Question: I am using RSSA package in R and I need to access the eigenvalues.
using the following code I can plot the components. However, I need to access all eigenvalues as numbers.
'''
require(Rssa)
t=ssa(co2)
plot(t)
'''

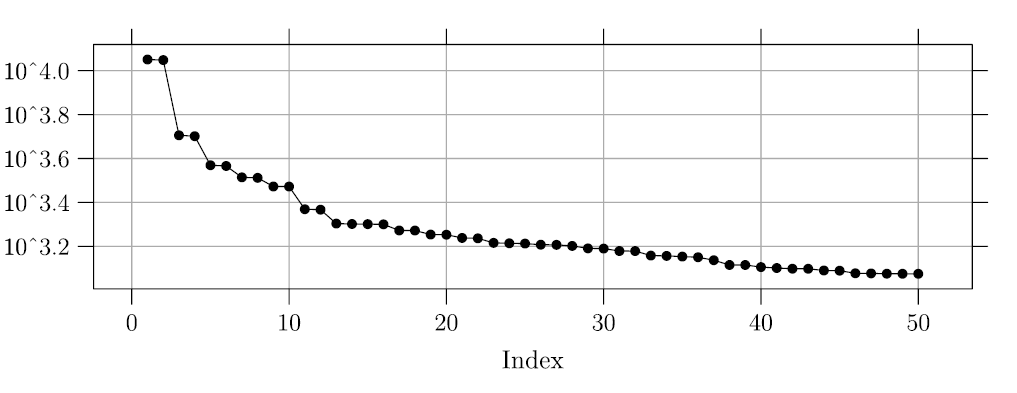
Answer: I know almost nothing about this package. I'm taking from context that you want the values that are plotted on the y-axis of that graphic. Lacking a reproducible example, I turn to the '?ssa' help page and use the first example:
'''
> s <- ssa(co2)
>
> plot(s)
'''
So that looks like your plot: Then I look at the code
'''
> getAnywhere(plot.ssa)
A single object matching 'plot.ssa' was found
It was found in the following places
registered S3 method for plot from namespace Rssa
namespace:Rssa
with value
function (x, type = c("values", "vectors", "paired", "series",
"wcor"), ..., vectors = c("eigen", "factor"), plot.contrib = TRUE,
numvalues = nsigma(x), numvectors = min(nsigma(x), 10), idx = 1:numvectors,
idy, groups)
{
type <- match.arg(type)
vectors <- match.arg(vectors)
if (identical(type, "values")) {
.plot.ssa.values(x, ..., numvalues = numvalues)
}
else if (identical(type, "vectors")) {
.plot.ssa.vectors(x, ..., what = vectors, plot.contrib = plot.contrib,
idx = idx)
}
else if (identical(type, "paired")) {
if (missing(idy))
idy <- idx + 1
.plot.ssa.paired(x, ..., what = vectors, plot.contrib = plot.contrib,
idx = idx, idy = idy)
}
else if (identical(type, "series")) {
if (missing(groups))
groups <- as.list(1:min(nsigma(x), nu(x)))
.plot.ssa.series(x, ..., groups = groups)
}
else if (identical(type, "wcor")) {
if (missing(groups))
groups <- as.list(1:min(nsigma(x), nu(x)))
plot(wcor(x, groups = groups), ...)
}
else {
stop("Unsupported type of SSA plot!")
}
}
<environment: namespace:Rssa>
'''
So then I look at the function called when the default arguments are used:
'''
> getAnywhere(.plot.ssa.values)
A single object matching '.plot.ssa.values' was found
It was found in the following places
namespace:Rssa
with value
function (x, ..., numvalues, plot.type = "b")
{
dots <- list(...)
d <- data.frame(A = 1:numvalues, B = x$sigma[1:numvalues])
dots <- .defaults(dots, type = plot.type, xlab = "Index",
ylab = "norms", main = "Component norms", grid = TRUE,
scales = list(y = list(log = TRUE)), par.settings = list(plot.symbol = list(pch = 20)))
do.call("xyplot", c(list(x = B ~ A, data = d, ssaobj = x),
dots))
}
<environment: namespace:Rssa>
'''
So the answer appears to be:
'''
s$sigma
[1] <PHONE> 329.031810 327.198387 184.659743 88.695271 88.191805
[7] 52.380502 40.527875 31.329930 29.409384 27.157698 22.334446
[13] 17.237926 14.175096 14.111402 12.976716 12.943775 12.216524
[19] 11.830642 11.614243 11.226010 10.457529 10.435998 9.774000
[25] 9.710220 9.046872 8.995923 8.928725 8.809155 8.548962
[31] 8.358872 7.699094 7.266915 7.243014 7.164837 6.203210
[37] 6.085105 6.064150 6.035110 6.028446 5.845783 5.808865
[43] 5.770708 5.753422 5.680897 5.672330 5.650324 5.612606
[49] 5.599314 5.572931
'''